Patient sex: M
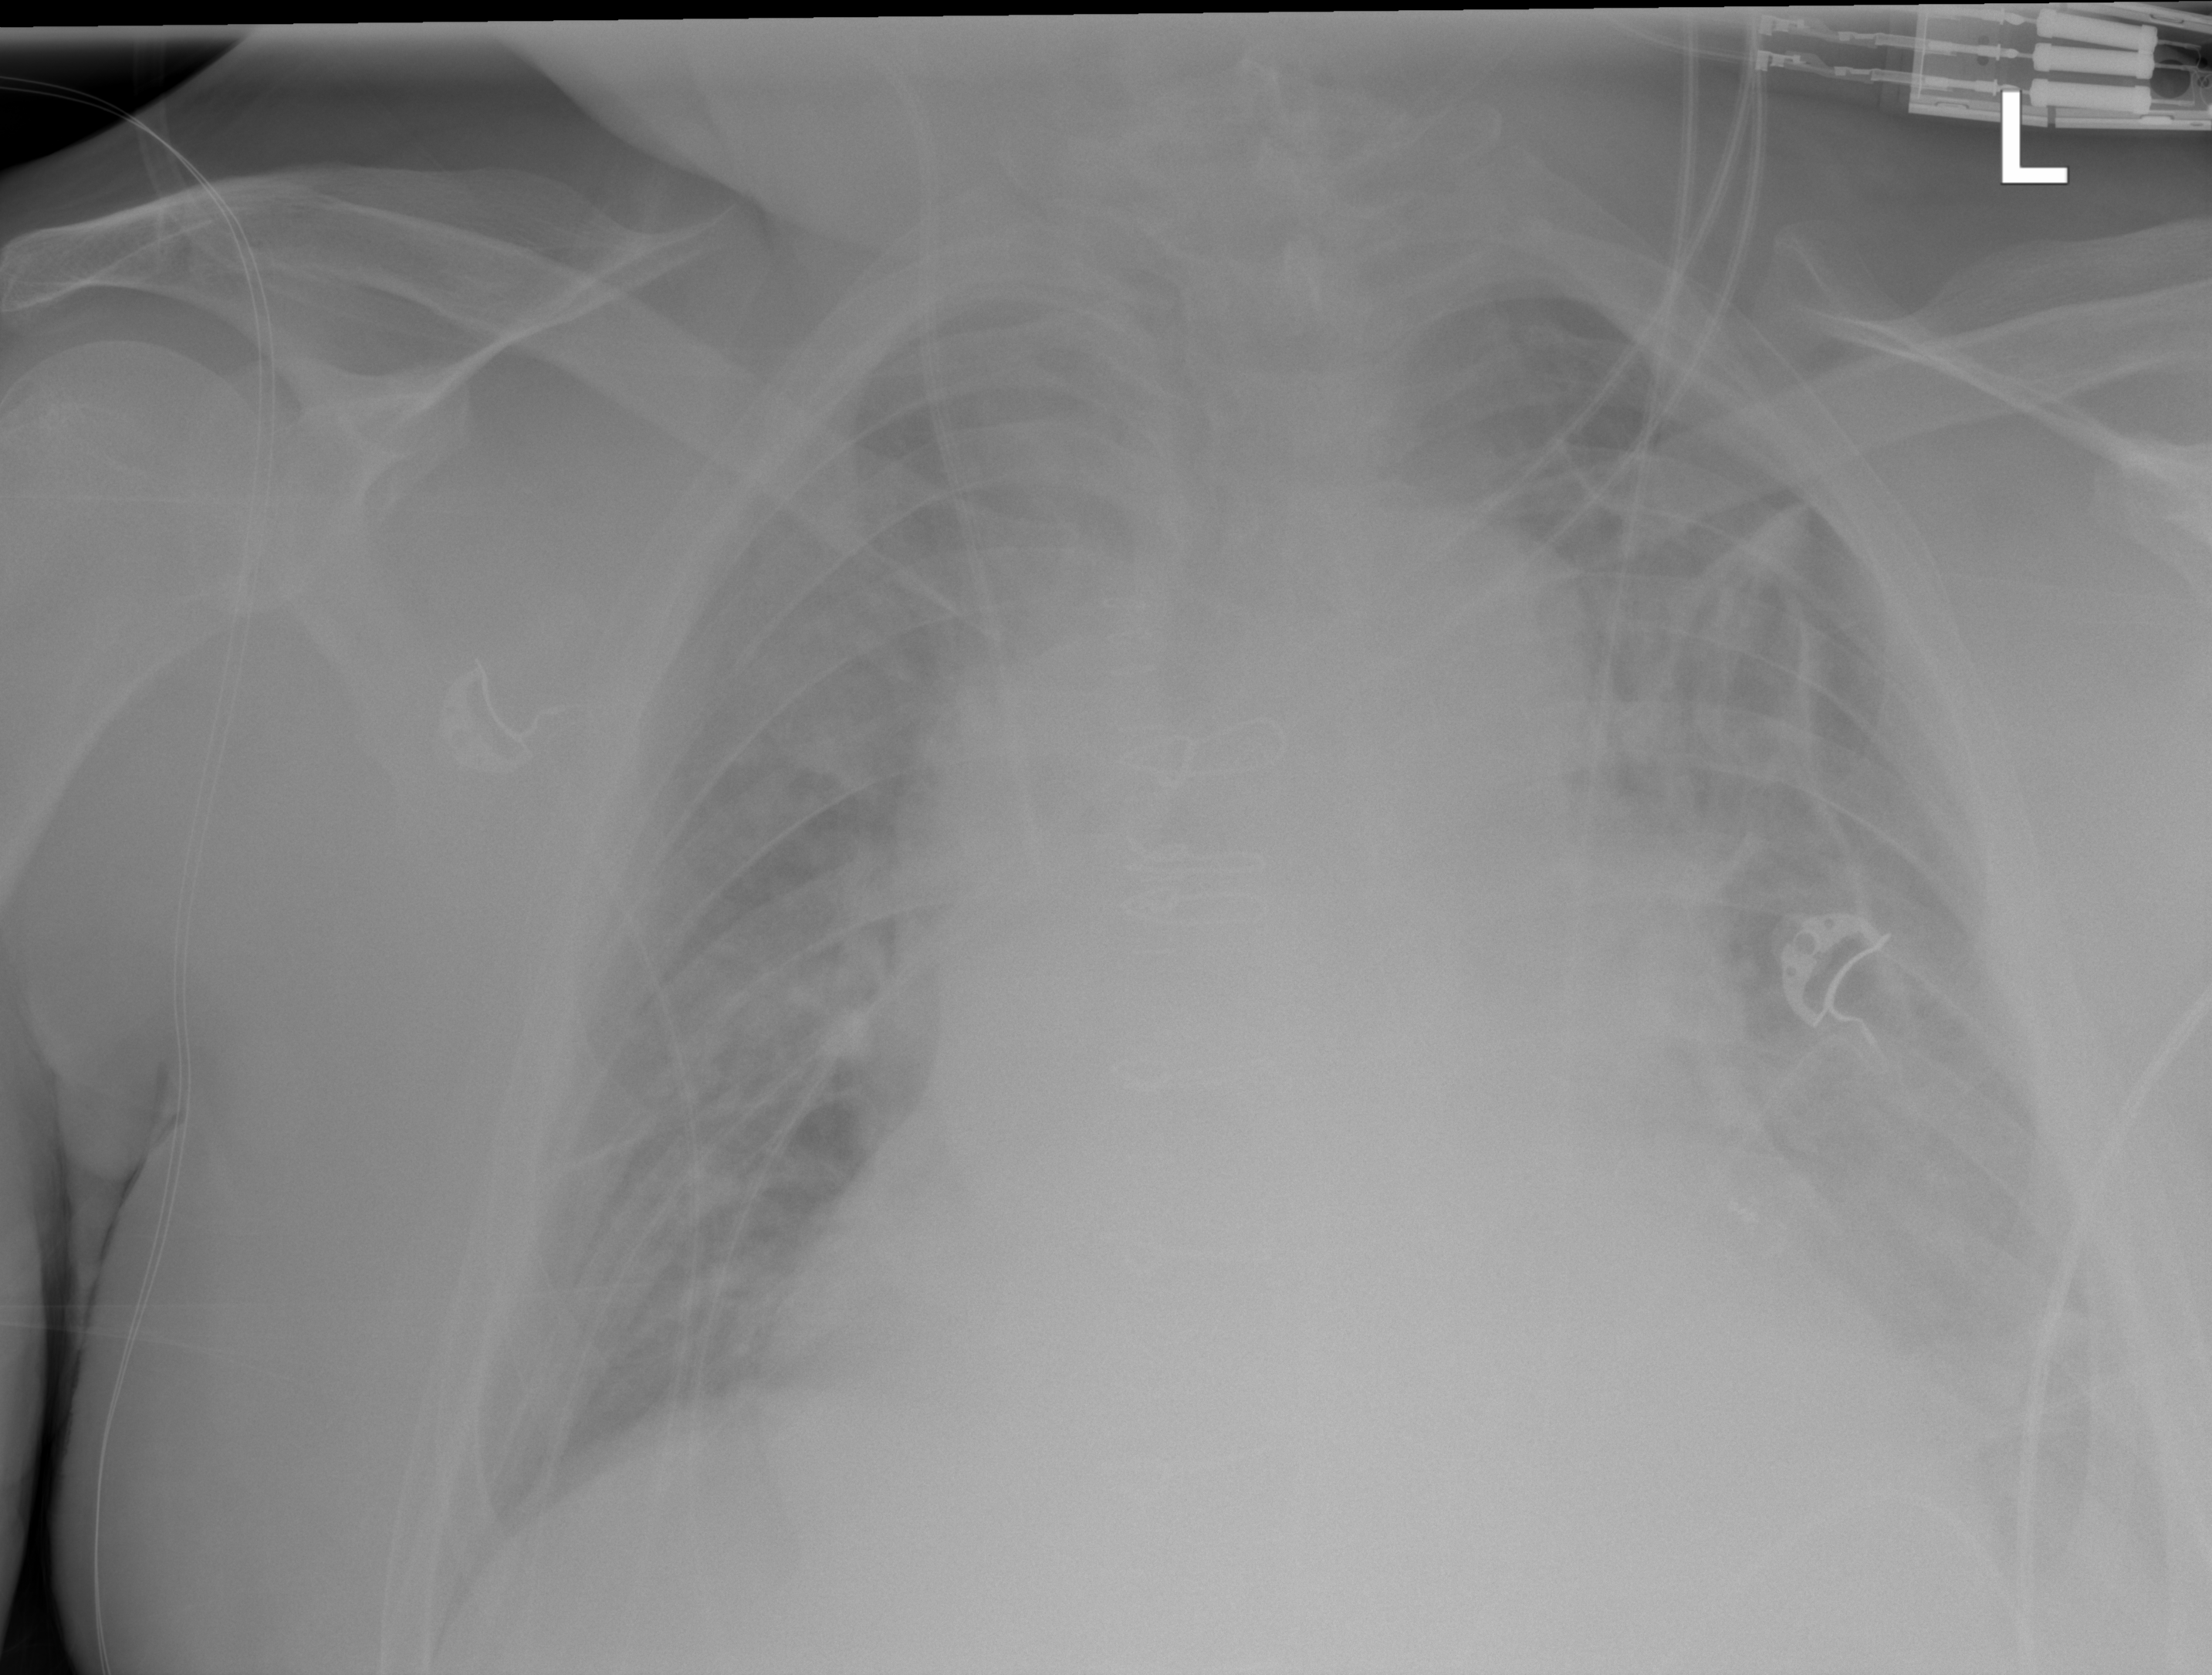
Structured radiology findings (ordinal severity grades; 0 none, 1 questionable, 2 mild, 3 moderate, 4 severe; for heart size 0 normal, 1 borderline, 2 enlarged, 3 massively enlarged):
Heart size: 2
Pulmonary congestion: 3
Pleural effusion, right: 0
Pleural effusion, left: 3
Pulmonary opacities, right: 2
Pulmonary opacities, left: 2
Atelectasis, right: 2
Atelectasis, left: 2